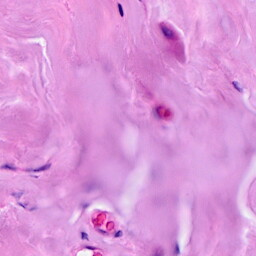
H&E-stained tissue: Breast